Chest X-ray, PA view. Patient: 55 years old, sex F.
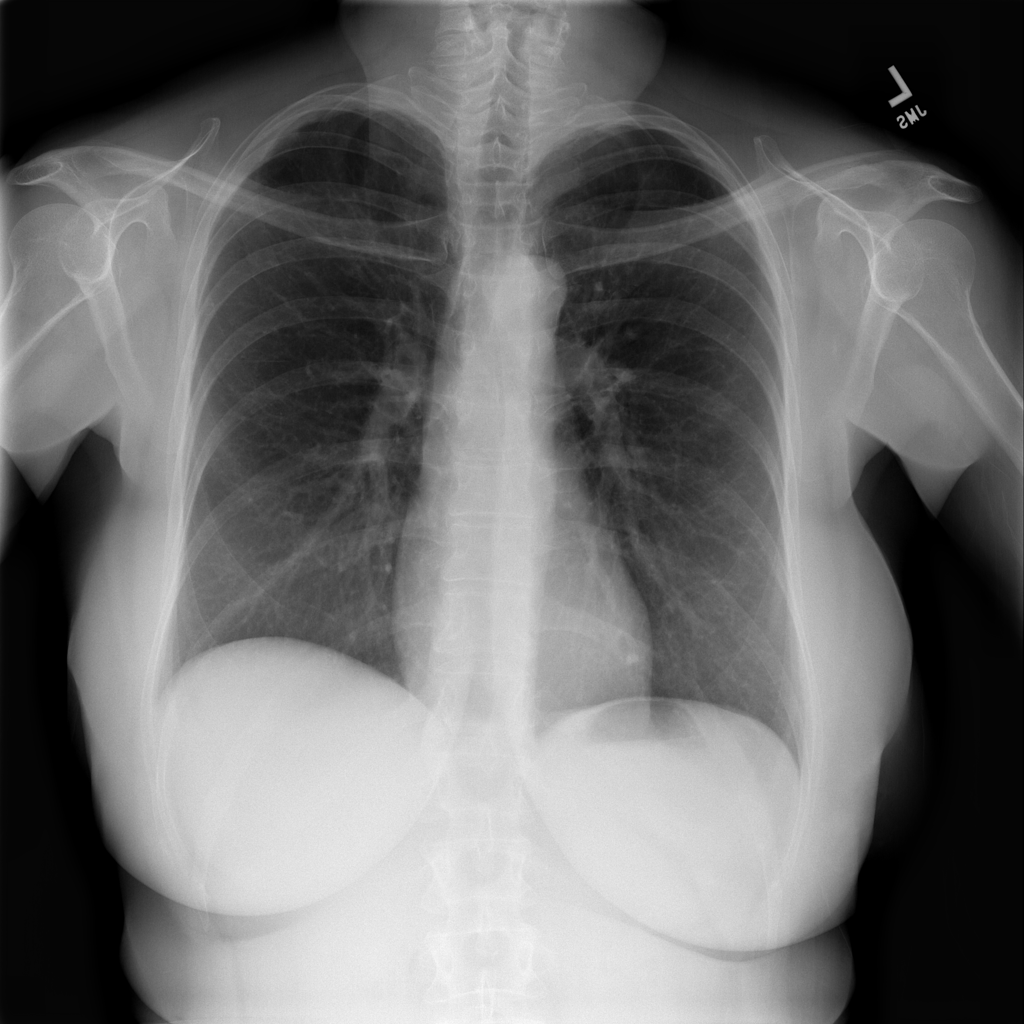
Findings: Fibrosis